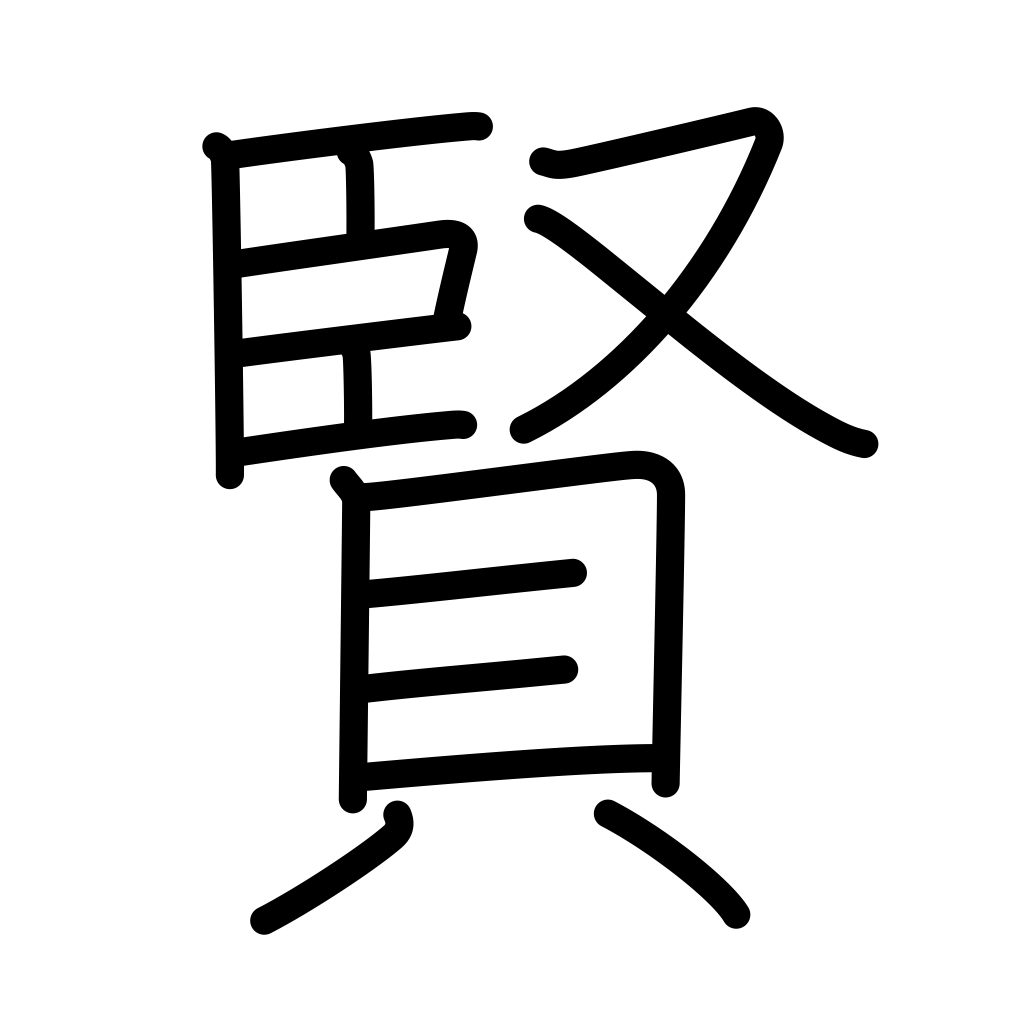
Meaning: intelligent, wise, wisdom, cleverness